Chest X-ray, PA view. Patient: 47 years old, sex M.
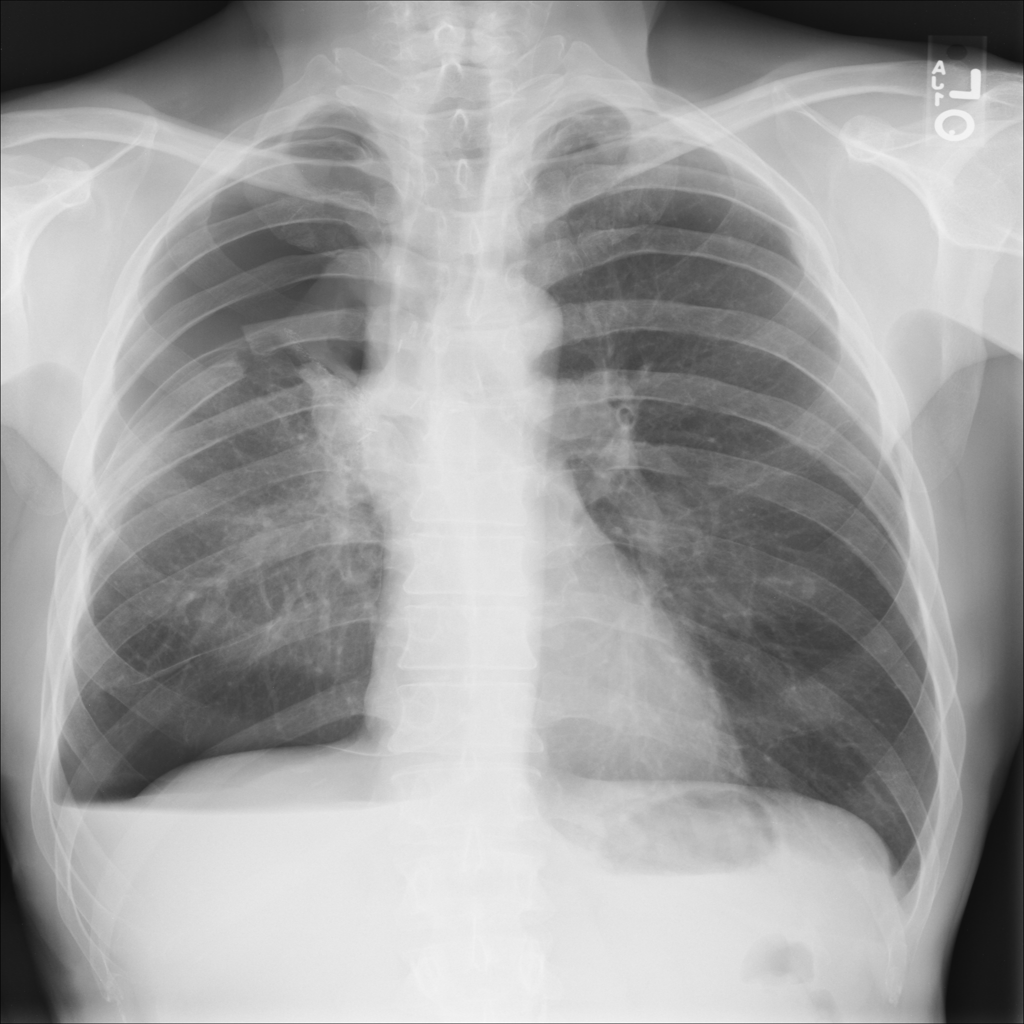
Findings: No Finding